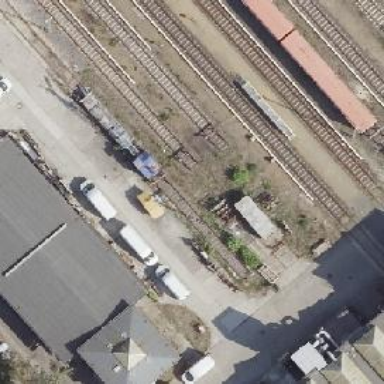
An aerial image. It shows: Yard serving the electrified light rail railway.